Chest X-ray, PA view. Patient: 13 years old, sex F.
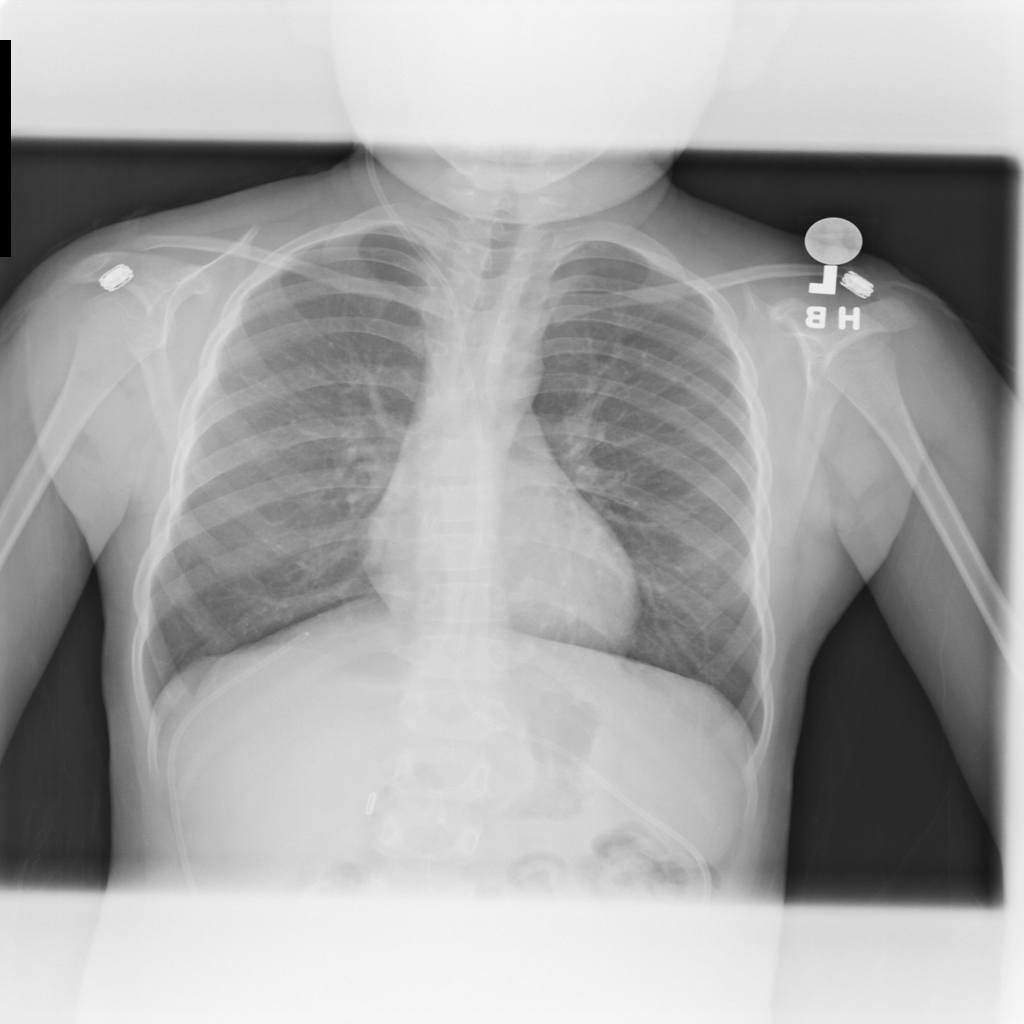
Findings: No Finding